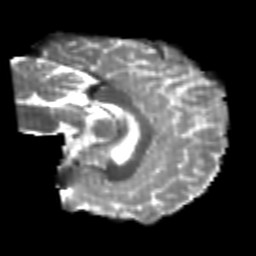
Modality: T2w
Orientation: sagittal
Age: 22
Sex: male
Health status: healthy
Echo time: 0.074 s